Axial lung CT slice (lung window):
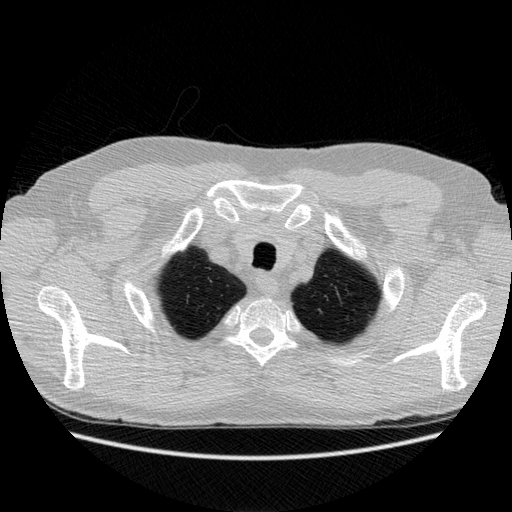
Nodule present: no